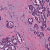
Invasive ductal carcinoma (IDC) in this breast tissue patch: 1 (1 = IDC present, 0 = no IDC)